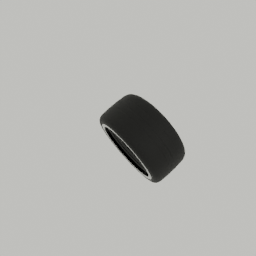
Label: mechanical